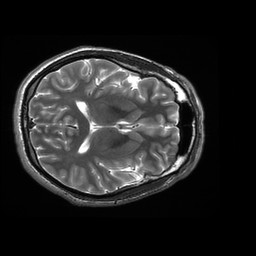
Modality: T2w
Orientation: axial
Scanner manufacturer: ge
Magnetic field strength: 3 T
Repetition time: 6.255 s
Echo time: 0.1014 s